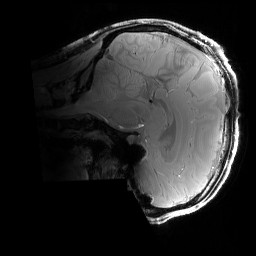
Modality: PDw
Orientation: sagittal
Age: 23
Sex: male
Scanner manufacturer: siemens
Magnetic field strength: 6.98 T
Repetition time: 1.78 s
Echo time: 0.00386 s